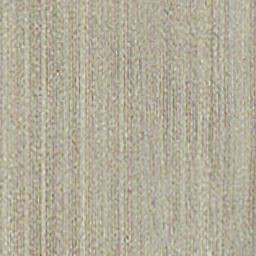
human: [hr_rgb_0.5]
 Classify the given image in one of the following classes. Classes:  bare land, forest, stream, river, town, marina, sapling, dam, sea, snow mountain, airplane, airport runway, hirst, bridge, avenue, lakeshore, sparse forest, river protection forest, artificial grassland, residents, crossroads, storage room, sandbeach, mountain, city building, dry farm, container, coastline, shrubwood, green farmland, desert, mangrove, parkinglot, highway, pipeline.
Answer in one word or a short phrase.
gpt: dry farm